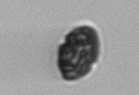
Label: Dinophyceae